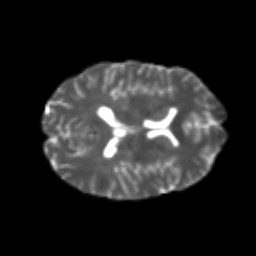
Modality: T2w
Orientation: axial
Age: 23
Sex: female
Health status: healthy
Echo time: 0.074 s